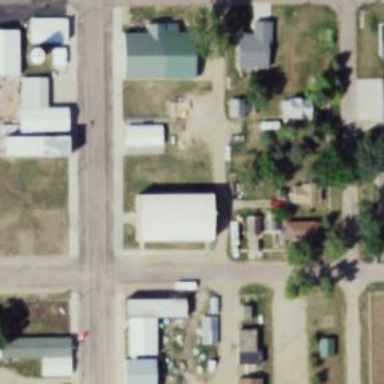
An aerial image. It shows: Alleyway designated as service road.